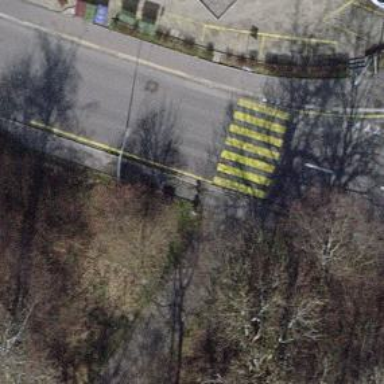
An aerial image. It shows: Unmarked road crossing.